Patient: sex M, age 51
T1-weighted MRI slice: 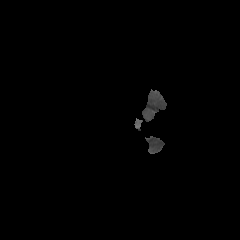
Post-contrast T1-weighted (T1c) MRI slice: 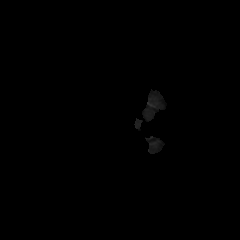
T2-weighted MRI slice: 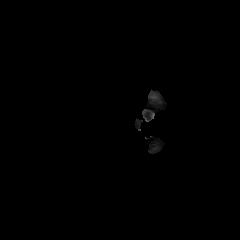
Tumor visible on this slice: no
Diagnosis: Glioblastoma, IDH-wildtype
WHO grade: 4